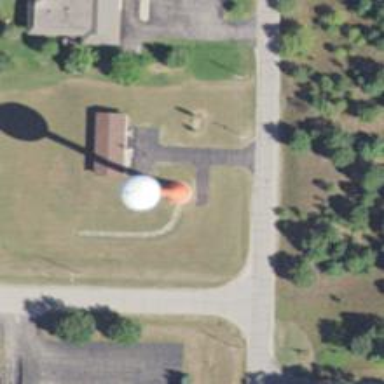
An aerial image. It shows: Water tower that is man-made.